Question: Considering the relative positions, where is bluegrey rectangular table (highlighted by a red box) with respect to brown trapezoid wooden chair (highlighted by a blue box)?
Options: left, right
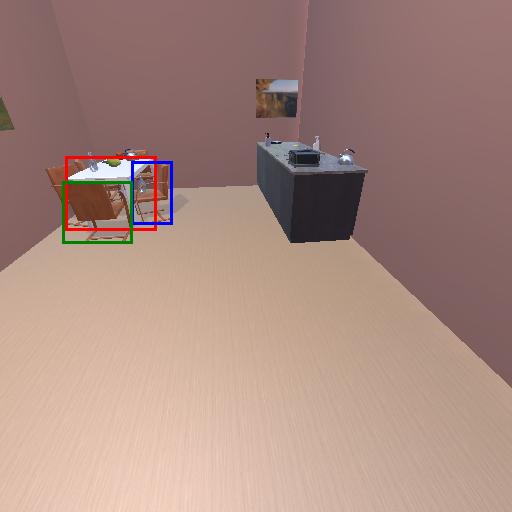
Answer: left